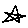
Label: star